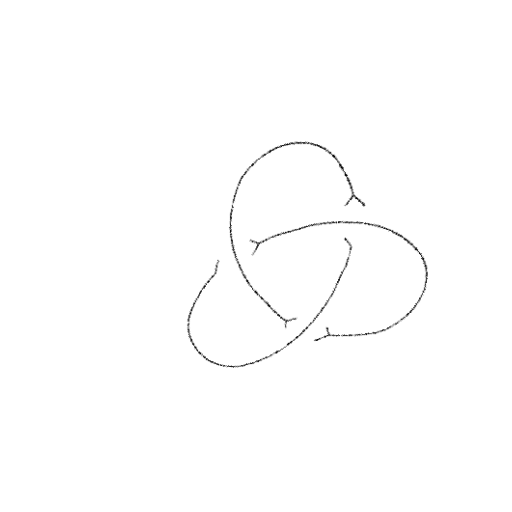
Crossing number: 3